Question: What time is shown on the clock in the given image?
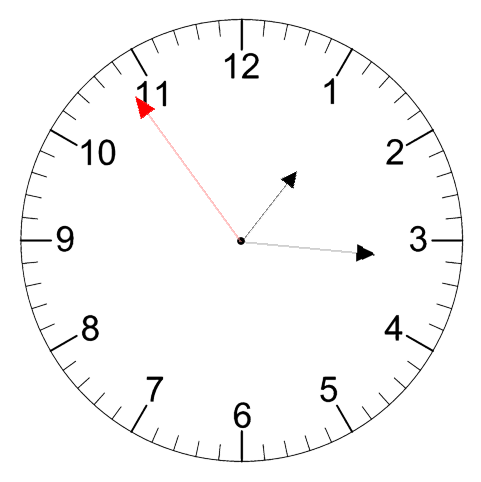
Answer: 01:15:54